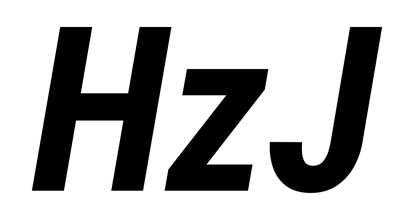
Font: Roboto-Italic_Condensed_Bold_Italic